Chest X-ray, AP view. Patient: 58 years old, sex M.
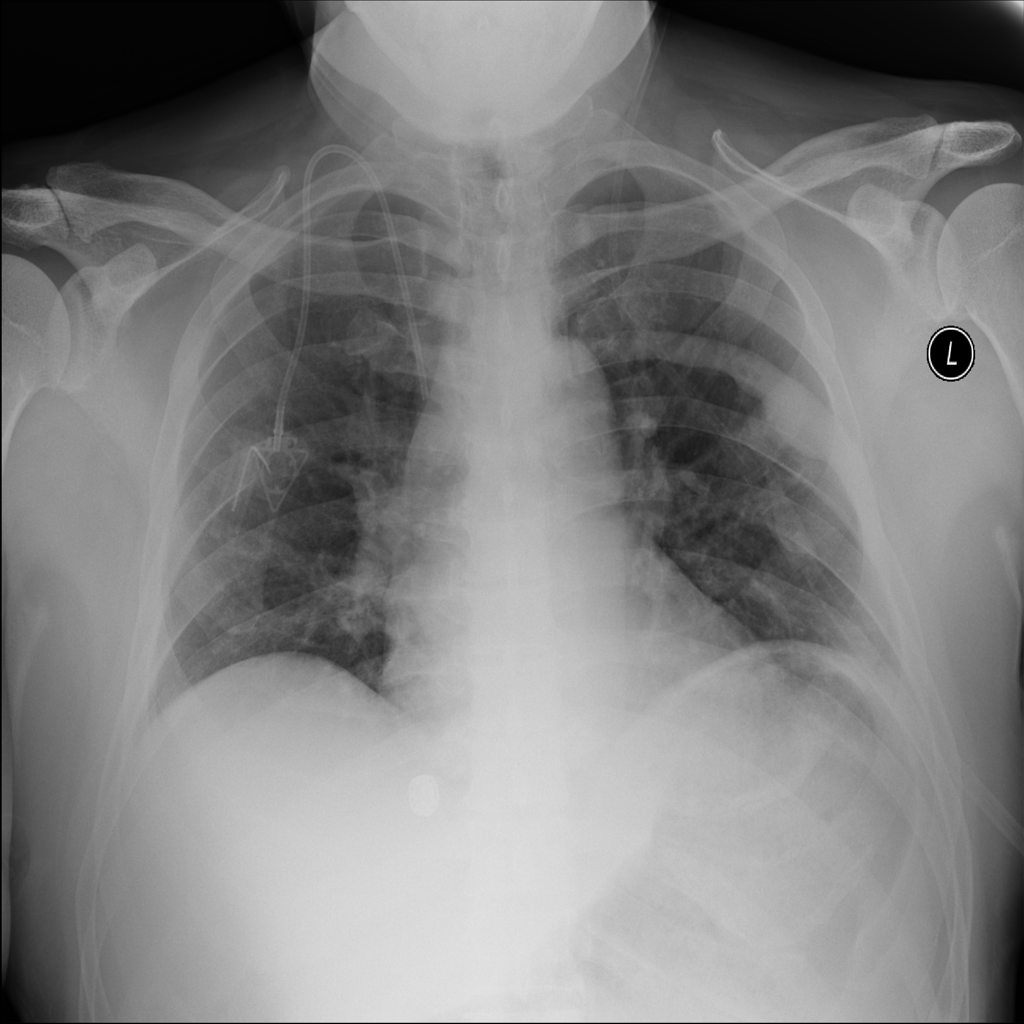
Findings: No Finding